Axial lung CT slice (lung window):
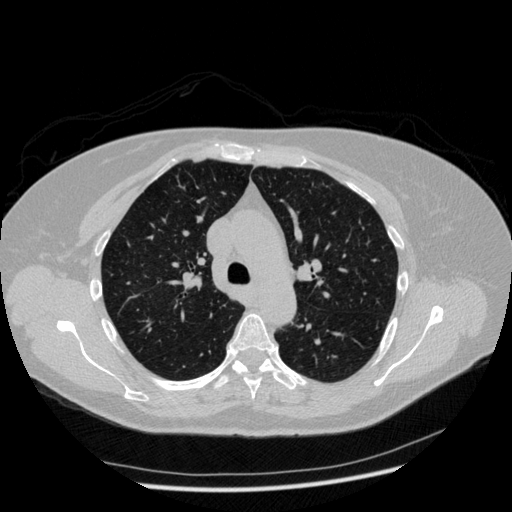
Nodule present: no